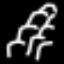
Label: octagon